Question: I figured out how to move my toolbar with button and text field with the appearing keyboard:
'''
- (void) liftMainViewWhenKeybordAppears:(NSNotification*)aNotification
{
NSDictionary* userInfo = [aNotification userInfo];
NSTimeInterval animationDuration;
UIViewAnimationCurve animationCurve;
CGRect keyboardFrame;
[[userInfo objectForKey:UIKeyboardAnimationCurveUserInfoKey] getValue:&animationCurve];
[[userInfo objectForKey:UIKeyboardAnimationDurationUserInfoKey] getValue:&animationDuration];
[[userInfo objectForKey:UIKeyboardFrameBeginUserInfoKey] getValue:&keyboardFrame];
[UIView beginAnimations:nil context:nil];
[UIView setAnimationDuration:animationDuration];
[UIView setAnimationCurve:animationCurve];
[self.navigationController.toolbar setFrame:CGRectMake(self.navigationController.toolbar.frame.origin.x,
self.navigationController.toolbar.frame.origin.y - keyboardFrame.size.height +self.navigationController.toolbar.frame.size.height,
self.navigationController.toolbar.frame.size.width,
self.navigationController.toolbar.frame.size.height)];
[UIView commitAnimations];
}
'''
Everything works fine but there is a small gap between the moved toolbar and the keyboard:

and I can't figure out the problem? What could be the problem or is that the expected behavior?
Thanks!
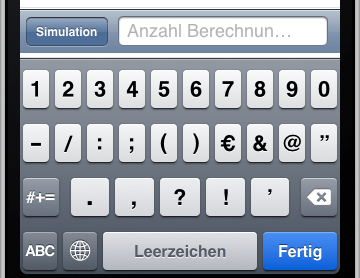
Answer: Try the following for calculating the new frame size:
'''
CGRect kbFrameBegin;
[[userInfo valueForKey:UIKeyboardFrameBeginUserInfoKey] getValue: &kbFrameBegin];
CGRect kbFrameEnd;
[[userInfo valueForKey:UIKeyboardFrameEndUserInfoKey] getValue: &kbFrameEnd];
CGRect frame = self.navigationController.toolbar.frame;
frame.size.height -= abs(kbFrameBegin.origin.y - kbFrameEnd.origin.y);
[self.navigationController.toolbar setFrame:frame];
'''